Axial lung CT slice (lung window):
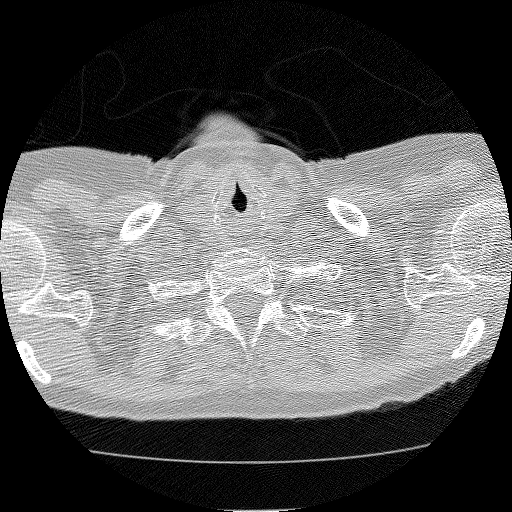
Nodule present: no